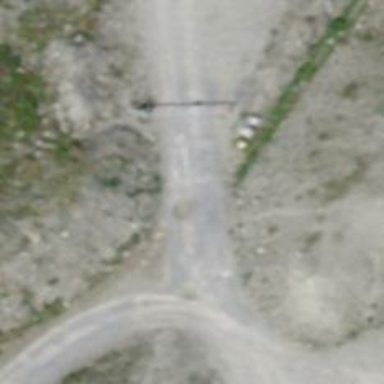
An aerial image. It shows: Lift gate barrier.